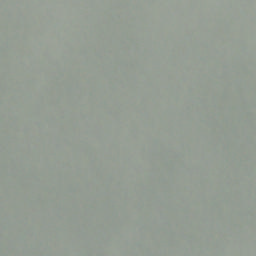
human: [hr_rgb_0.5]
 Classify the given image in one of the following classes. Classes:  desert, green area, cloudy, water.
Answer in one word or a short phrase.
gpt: cloudy